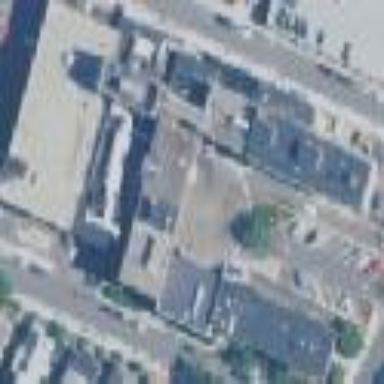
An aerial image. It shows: Hospital building.